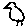
Label: bird